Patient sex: M
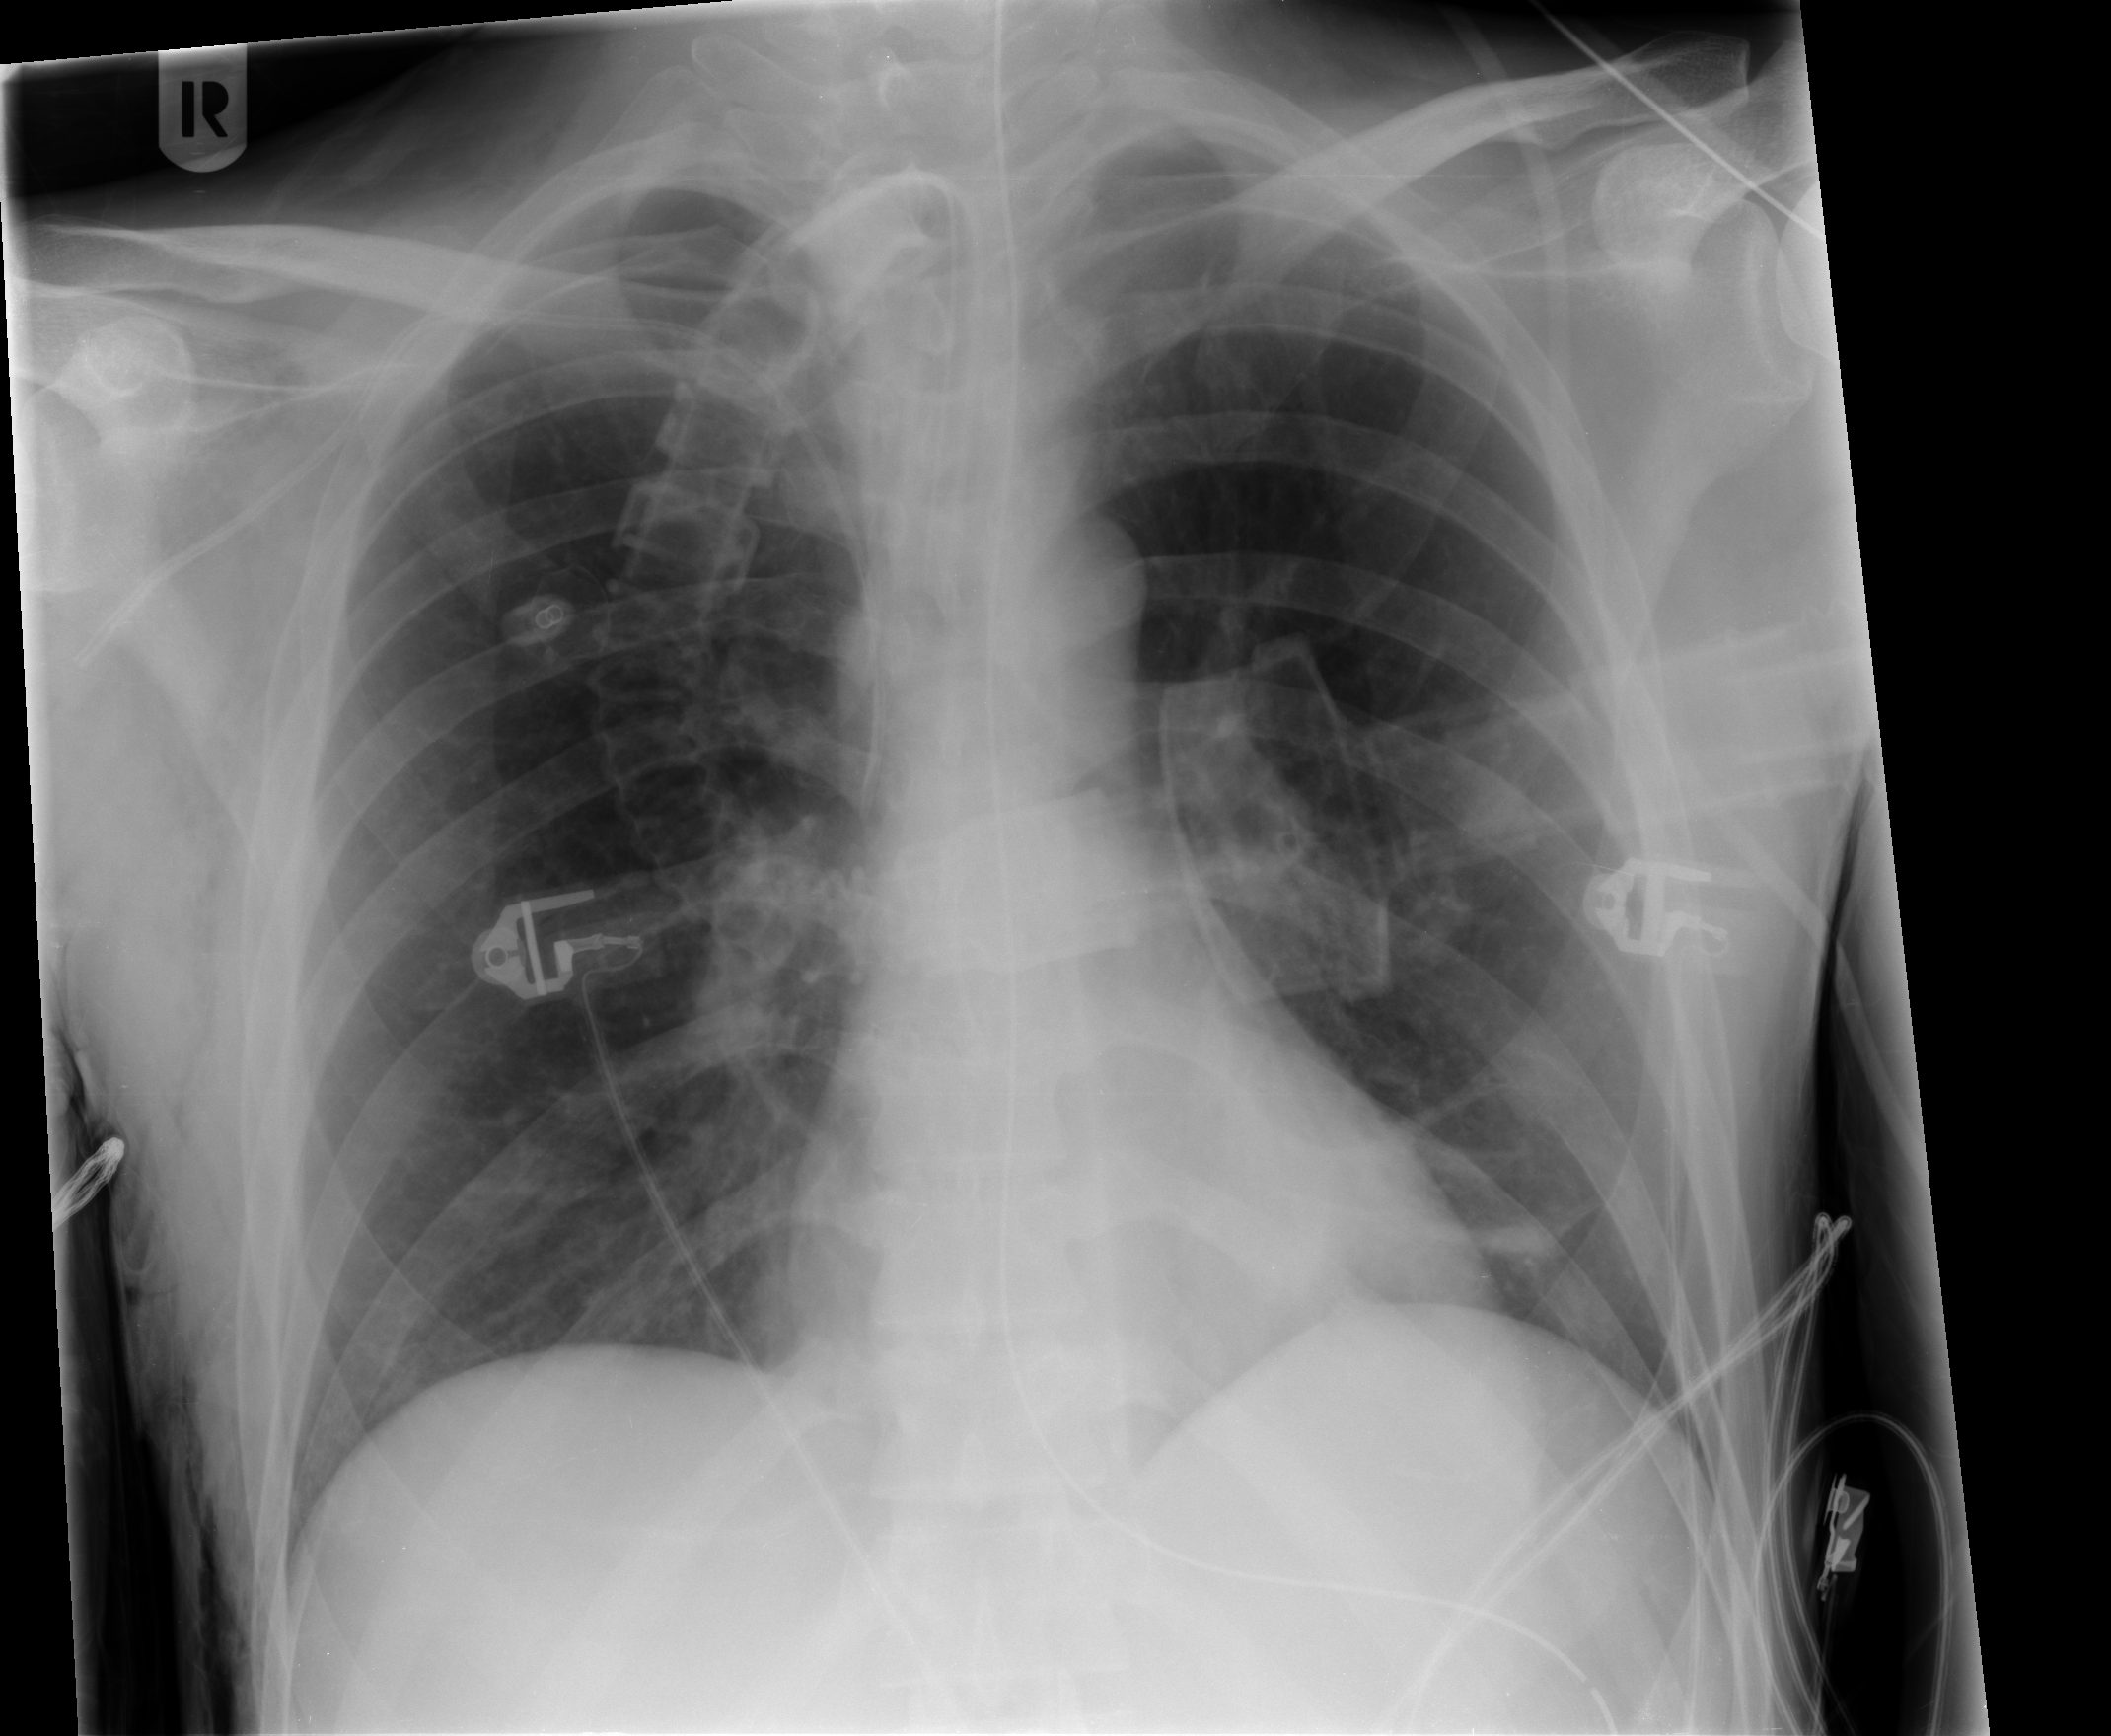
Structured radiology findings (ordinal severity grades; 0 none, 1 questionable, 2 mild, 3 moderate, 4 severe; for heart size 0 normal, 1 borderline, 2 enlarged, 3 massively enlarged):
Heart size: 0
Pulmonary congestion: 0
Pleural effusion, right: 0
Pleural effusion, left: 0
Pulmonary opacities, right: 0
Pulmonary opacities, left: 0
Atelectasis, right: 0
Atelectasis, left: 2